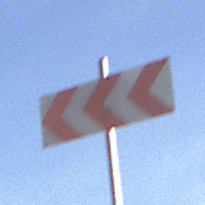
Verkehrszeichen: RichtungstafelnInKurvenGrossRechts
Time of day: SunriseSunset
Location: Outdoor (Nature)
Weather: PartlyCloudy
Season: NotSpecified
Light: Natural